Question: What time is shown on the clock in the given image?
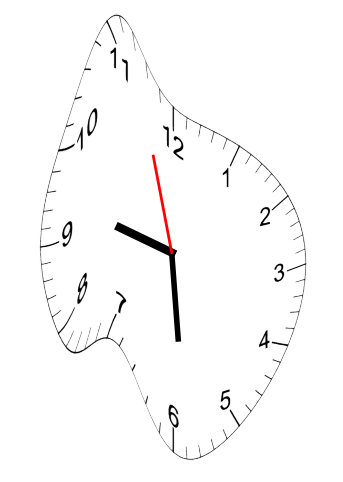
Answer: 09:28:57